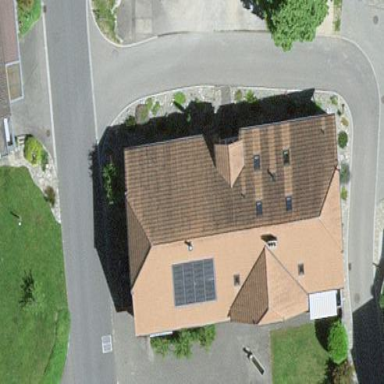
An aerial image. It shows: Residential building.